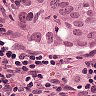
Metastatic tissue present: yes